Question: Is it possible to get the elements in the picture below to pack closer together somehow? Preferably using css, but javascript solutions are also welcome if that's not possible.
I'd like all the elements to be packed as closely together as possible to minimize the space they take up. The elements are currently spans with 'display:inline-block'. I have tried to change to block with float:left, etc, but I always end up with inefficient rows of elements. That the expected way, I'm just saying I'd like it to not be like that in this case :P

Any brilliant minds able to help me out here?
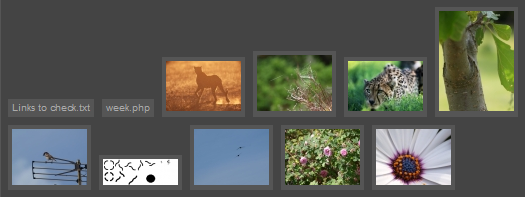
Answer: If you're searching for a more sophisticated solution then look into jQuery 'masonry' plugin. Link here: <URL>